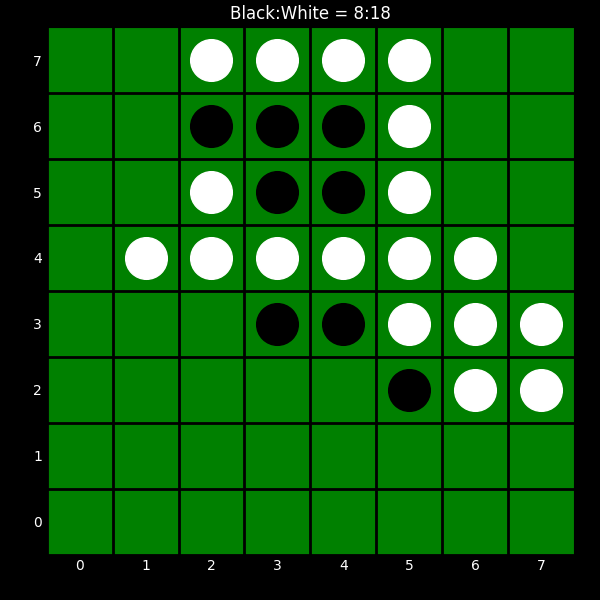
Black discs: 8
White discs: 18